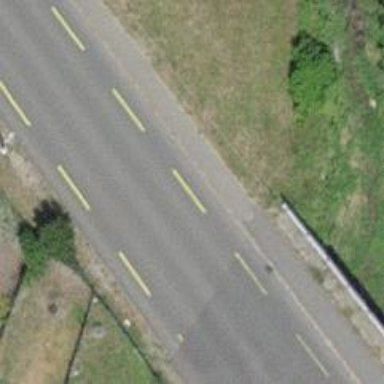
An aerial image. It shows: Sidewalk bridge over footway road.